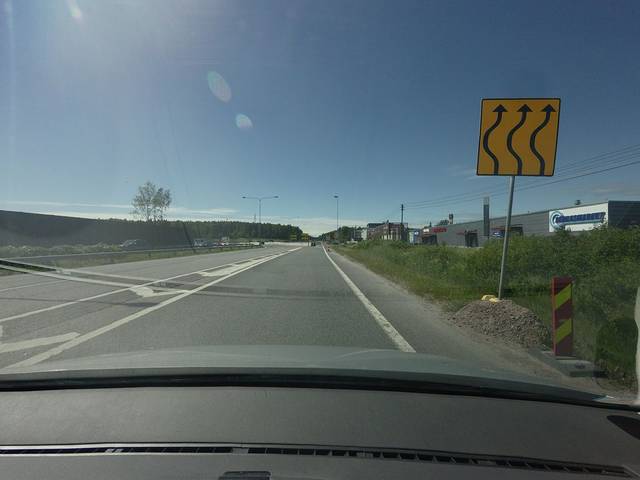
Region: Finland
Coordinates: 60.159, 24.698